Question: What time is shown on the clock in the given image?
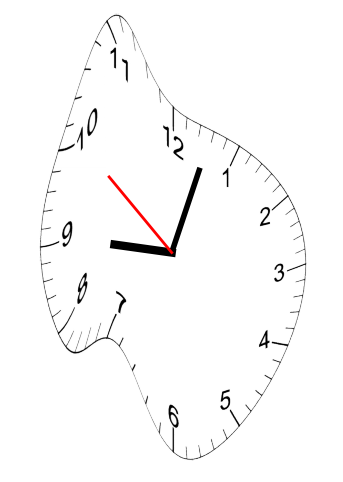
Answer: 09:02:51